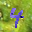
Label: 4